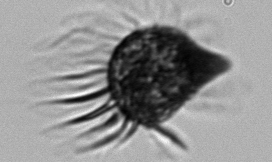
Label: Strombidium_wulffi